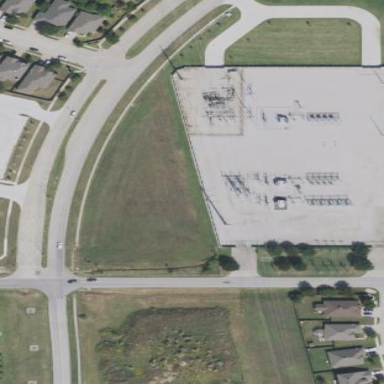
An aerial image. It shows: Distribution level power substation surrounded by fence.